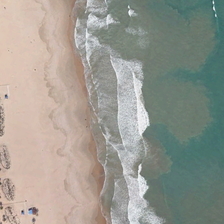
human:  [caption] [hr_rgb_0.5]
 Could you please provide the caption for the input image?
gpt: many tourists are playing on the beach .

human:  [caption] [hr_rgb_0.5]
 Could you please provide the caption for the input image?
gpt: in front of the beach is a vast ocean .

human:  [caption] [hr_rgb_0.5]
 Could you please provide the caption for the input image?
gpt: in front of the beach is a vast ocean .

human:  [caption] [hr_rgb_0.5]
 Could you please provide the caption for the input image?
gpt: many tourists are playing on the beach .

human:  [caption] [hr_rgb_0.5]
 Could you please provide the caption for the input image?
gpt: many tourists are playing on the beach .